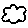
Label: cloud